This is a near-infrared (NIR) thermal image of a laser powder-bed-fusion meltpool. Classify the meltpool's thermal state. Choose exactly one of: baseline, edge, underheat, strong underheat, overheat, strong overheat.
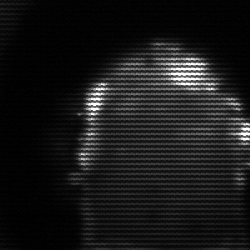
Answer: baseline